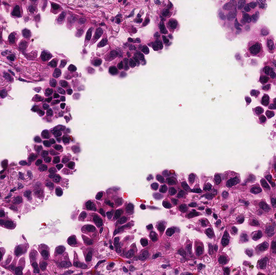
Tumor epithelial tissue: yes
Tumor-associated stroma tissue: yes
Normal tissue: no